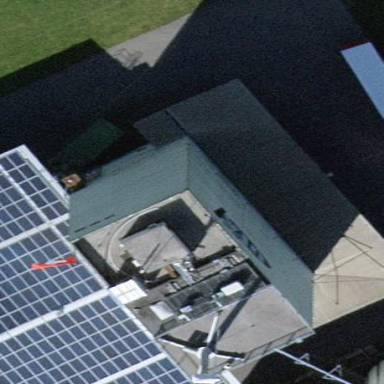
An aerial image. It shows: The building has wind turbine on its roof.